Question: I'm trying to add a 'ContextMenu' in a particular cell of a 'DataGridView'. Like the image below:

I found it very hard to do, but I did a it in a TextBox control using the below code:
'''
private void Form1_Load(object sender, EventArgs e)
{
foreach (Control control in this.Controls)
{
// Add KeyDown event to each control in the form.
control.KeyDown += new KeyEventHandler(control_KeyDown);
}
}
private void control_KeyDown(object sender, KeyEventArgs e)
{
Control ctrl = (Control)sender;
if (e.KeyData == Keys.F1) // Check if F1 is being pressed.
{
if (ctrl.GetType() == typeOf(TextBox)) // Check if the control is a TextBox
{
ToolStripControlHost lblInfo;
label1.Text = "This context menu is for TextBoxes.";
lblInfo = new ToolStripControlHost(label1); // some Label
contextMenuStrip1.Items.Add(lblInfo);
contextMenuStrip1.Show(ctrl, 0, 25); // Popups the contextMenu just below the textBox control.
}
}
}
'''
I just don't know how to do it in a particular cell of a DataGridView.
I tried experimenting on this code:
'''
if (ctrl.GetType() == typeOf(DataGridView)) // Check if the control is a DataGridView
{
DataGridViewCell testCell = dataGridView1[dataGridView1.CurrentCell.ColumnIndex, dataGridView1.CurrentRow.Index]; // Returns DataGridViewCell type
ToolStripControlHost lblInfo;
label1.Text = "test";
lblInfo = new ToolStripControlHost(label1); // some Label
contextMenuStrip1.Items.Add(lblInfo);
contextMenuStrip1.Show(testCell, 0, 25);
}
'''
But i think ContextMenu only accepts a 'Control' type on its first argument, and I got this exception:
'''
cannot convert from 'System.Windows.Forms.DataGridViewCell' to 'System.Windows.Forms.Control'
'''
Are there any workaround on this? Please advice me what to do.. thanks in advance.
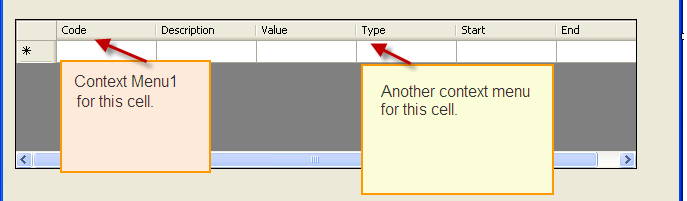
Answer: Attach on DataGridView MouseDown event
'''
private void _dgwMain_MouseDown(object sender, MouseEventArgs e)
{
if (e.Button == MouseButtons.Right)
{
DataGridView.HitTestInfo info = _dgwMain.HitTest(e.X, e.Y);
//now you can use info.RowIndex and info.CellIndex (not sure for porporty
//name) to generate menu you want
}
}
'''